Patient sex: F
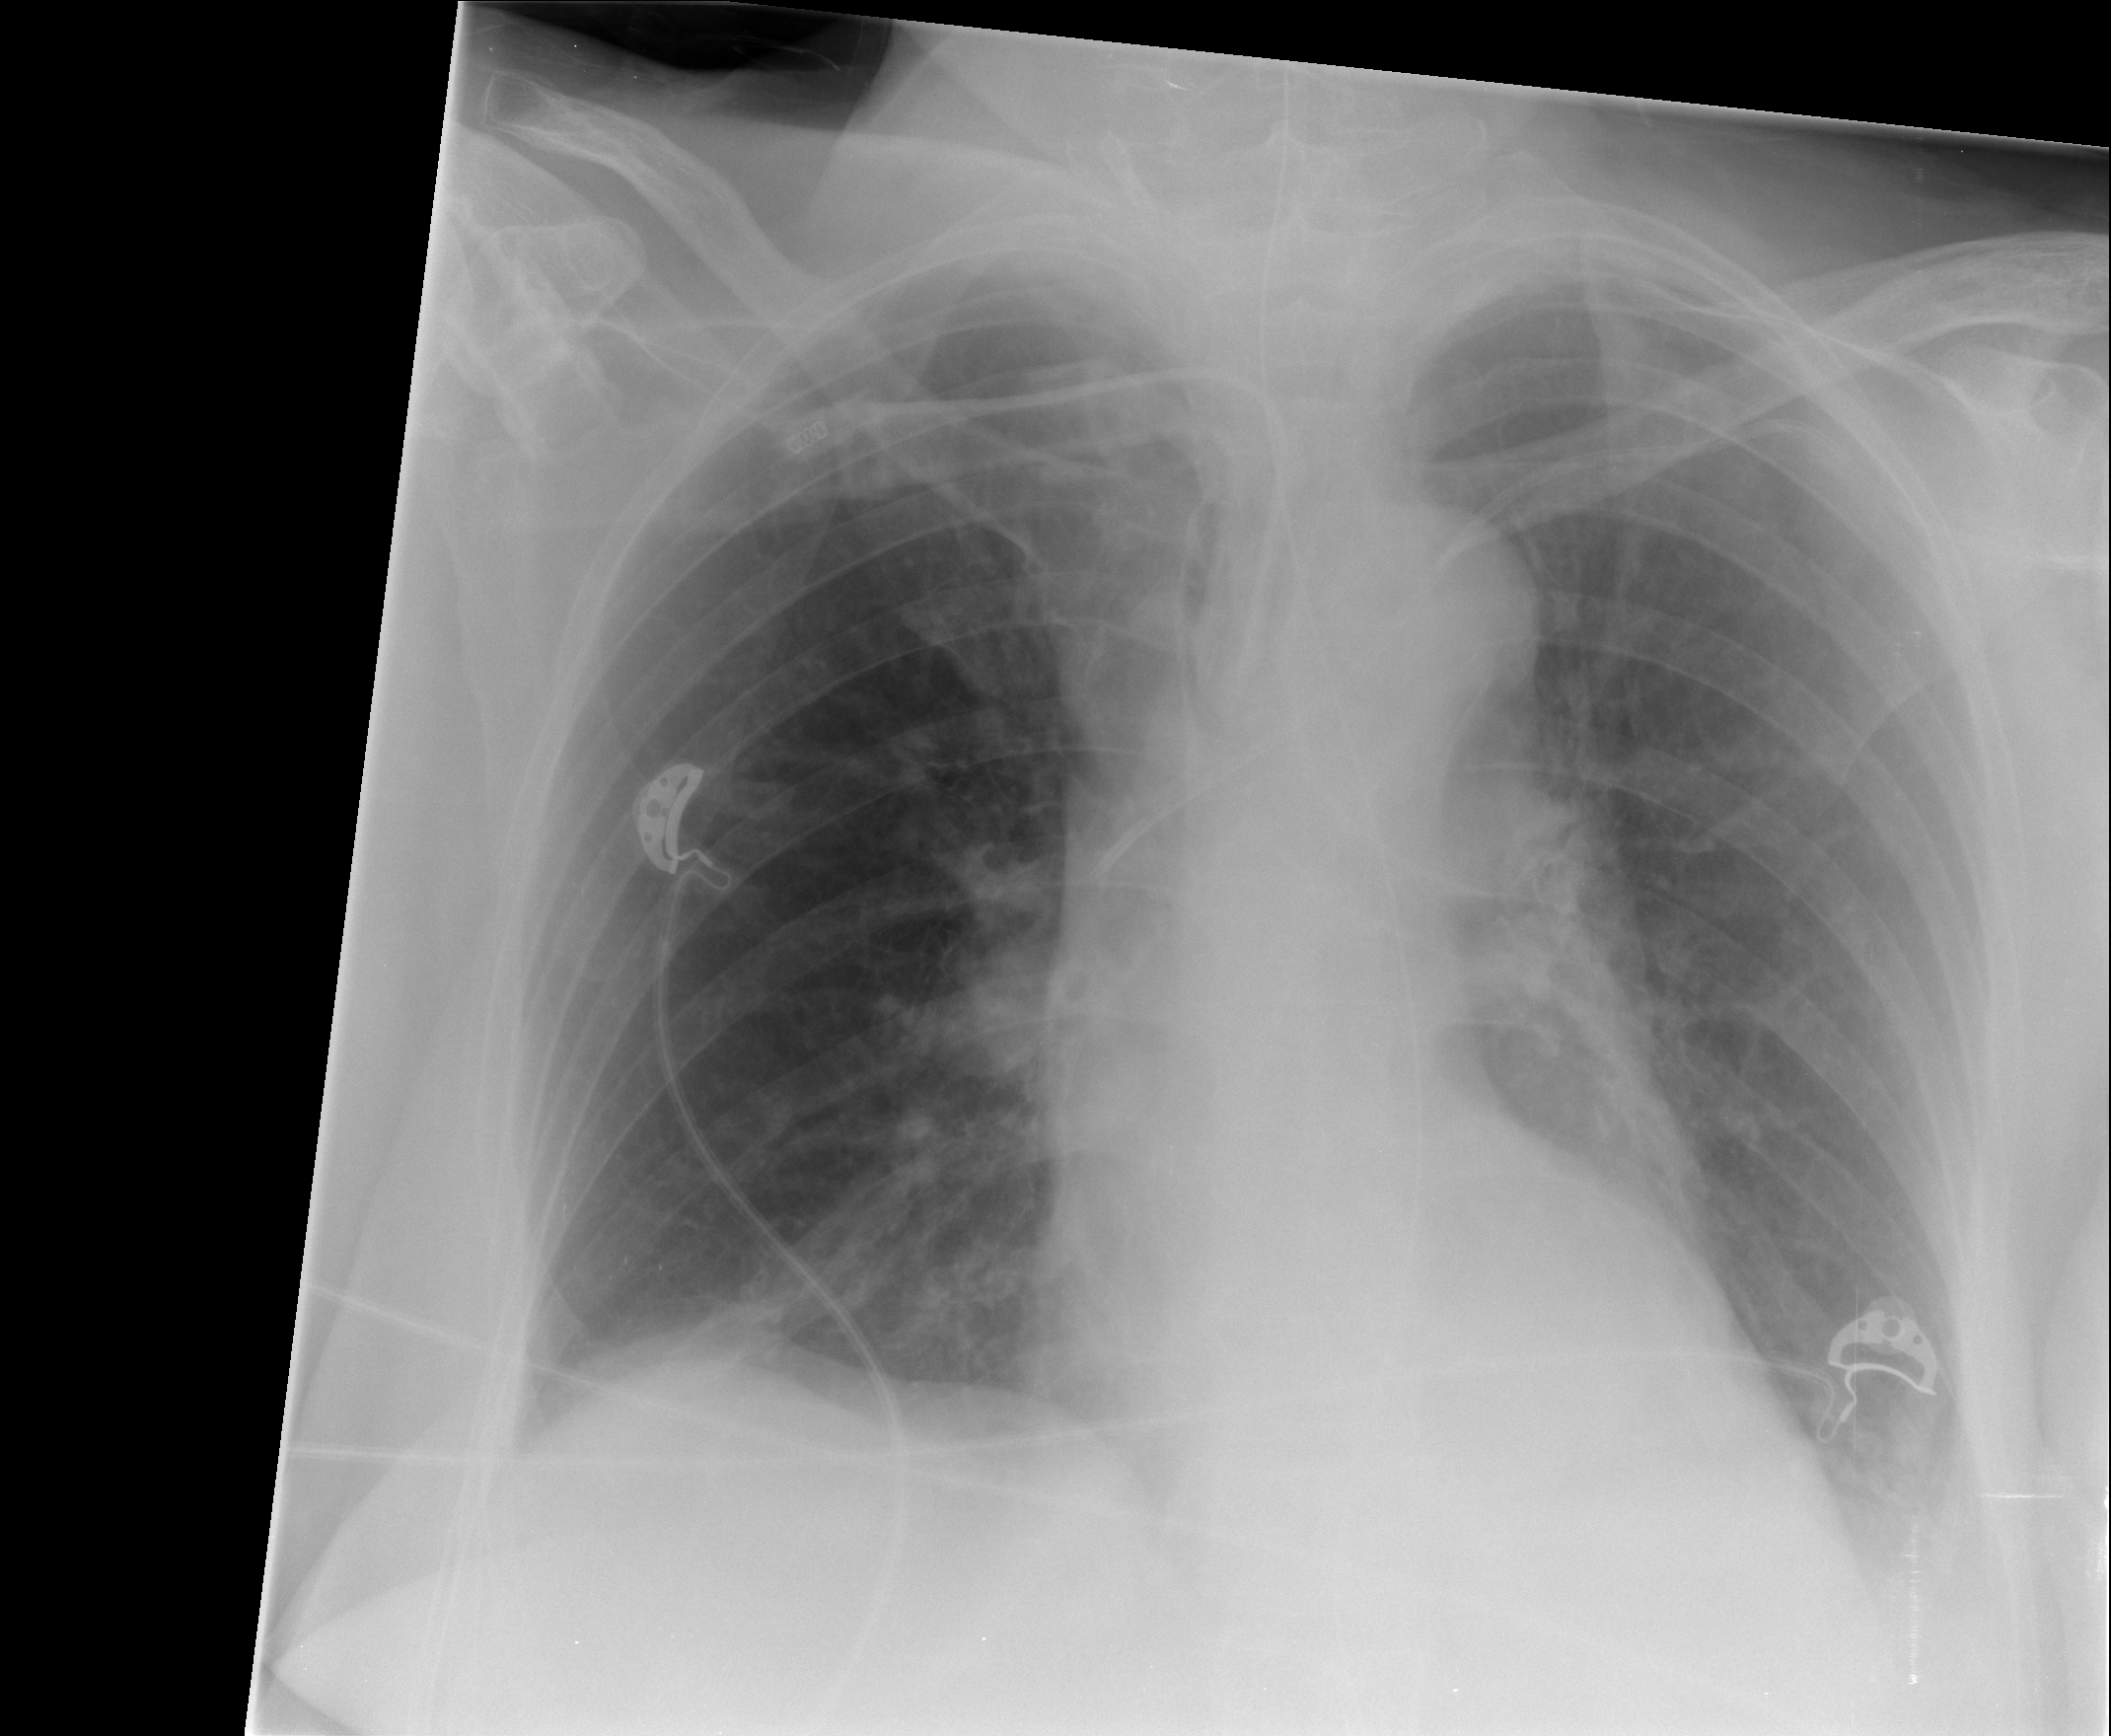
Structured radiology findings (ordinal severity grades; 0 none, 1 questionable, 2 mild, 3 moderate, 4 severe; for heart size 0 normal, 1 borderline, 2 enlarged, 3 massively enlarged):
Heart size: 1
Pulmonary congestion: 0
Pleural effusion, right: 0
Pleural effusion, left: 2
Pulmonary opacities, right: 0
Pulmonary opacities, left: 0
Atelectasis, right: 0
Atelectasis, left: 2